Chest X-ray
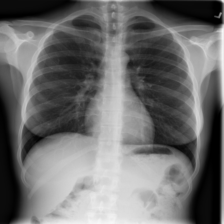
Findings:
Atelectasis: negative
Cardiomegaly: negative
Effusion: negative
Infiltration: negative
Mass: negative
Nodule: negative
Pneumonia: negative
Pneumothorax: negative
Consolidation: negative
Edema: negative
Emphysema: negative
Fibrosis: negative
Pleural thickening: negative
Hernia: negative